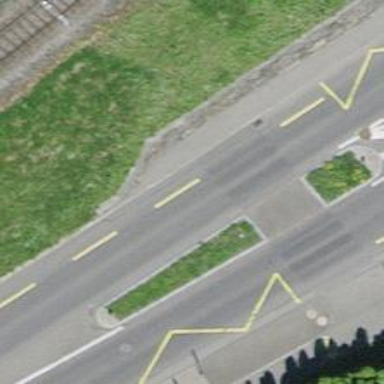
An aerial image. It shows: Primary highway with dedicated lane for cyclists.